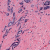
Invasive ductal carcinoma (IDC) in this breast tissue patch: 1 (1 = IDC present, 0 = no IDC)